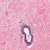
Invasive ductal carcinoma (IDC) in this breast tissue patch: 0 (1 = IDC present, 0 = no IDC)